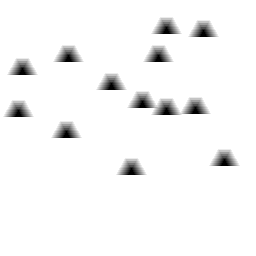
Squares: 0
Triangles: 13
Stars: 0
Total shapes: 13